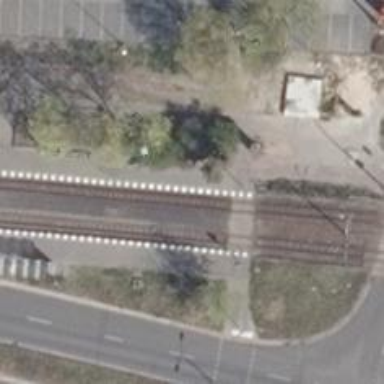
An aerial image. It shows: Railway crossing with traffic signals and lights.